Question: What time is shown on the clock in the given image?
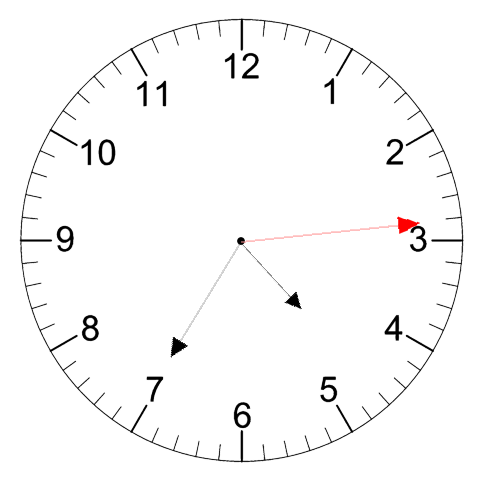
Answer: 04:35:14